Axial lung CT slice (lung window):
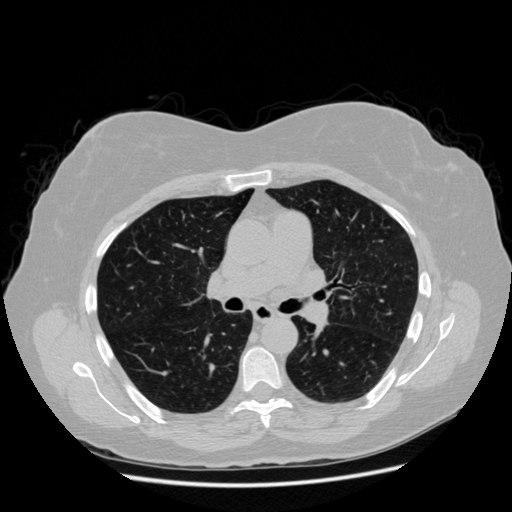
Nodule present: no